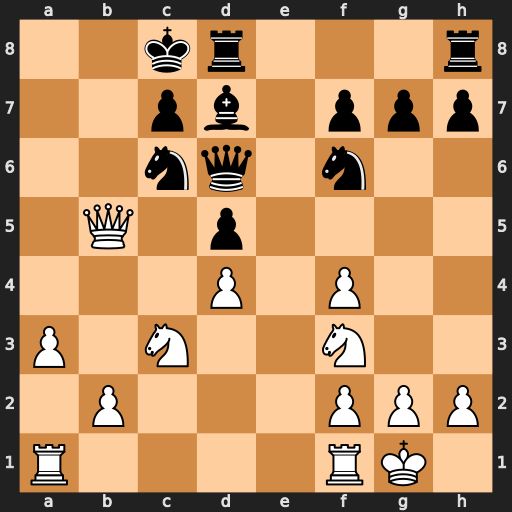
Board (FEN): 2kr3r/2pb1ppp/2nq1n2/1Q1p4/3P1P2/P1N2N2/1P3PPP/R4RK1
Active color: w
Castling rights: -
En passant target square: -
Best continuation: Qa6+ Kb8 Nb5 Bc8 Qa4